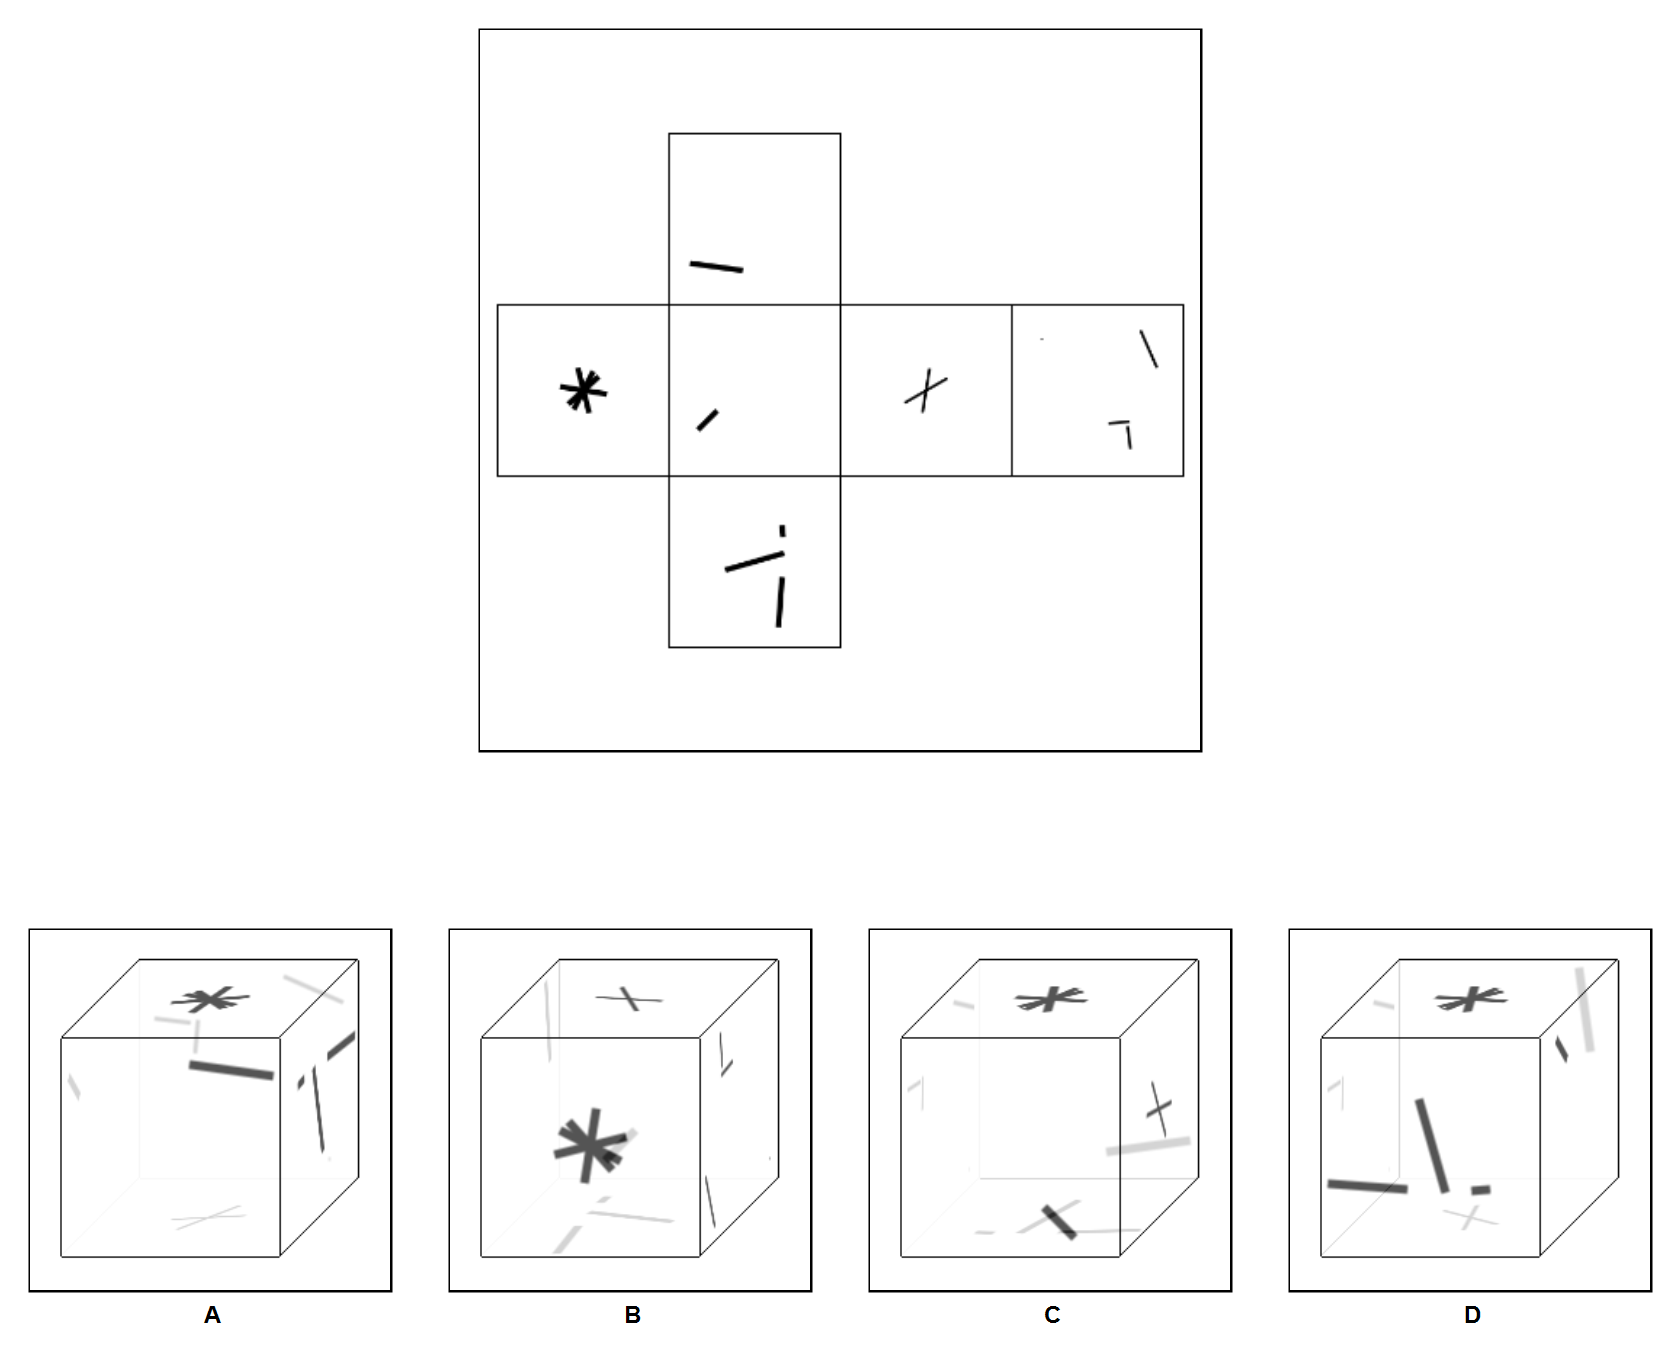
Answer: D